Question: I am trying to automatically crop the image below to a bounding box. The background will always be the same colour. I have tried the answers at
<URL>
and various applications and examples on Mathworks' file exchange but I get stuck at getting a proper boundingbox.
I was thinking to convert the image to black and white, converting it to binary and removing everything that's closer to white than black, but I'm not sure how to go about it.

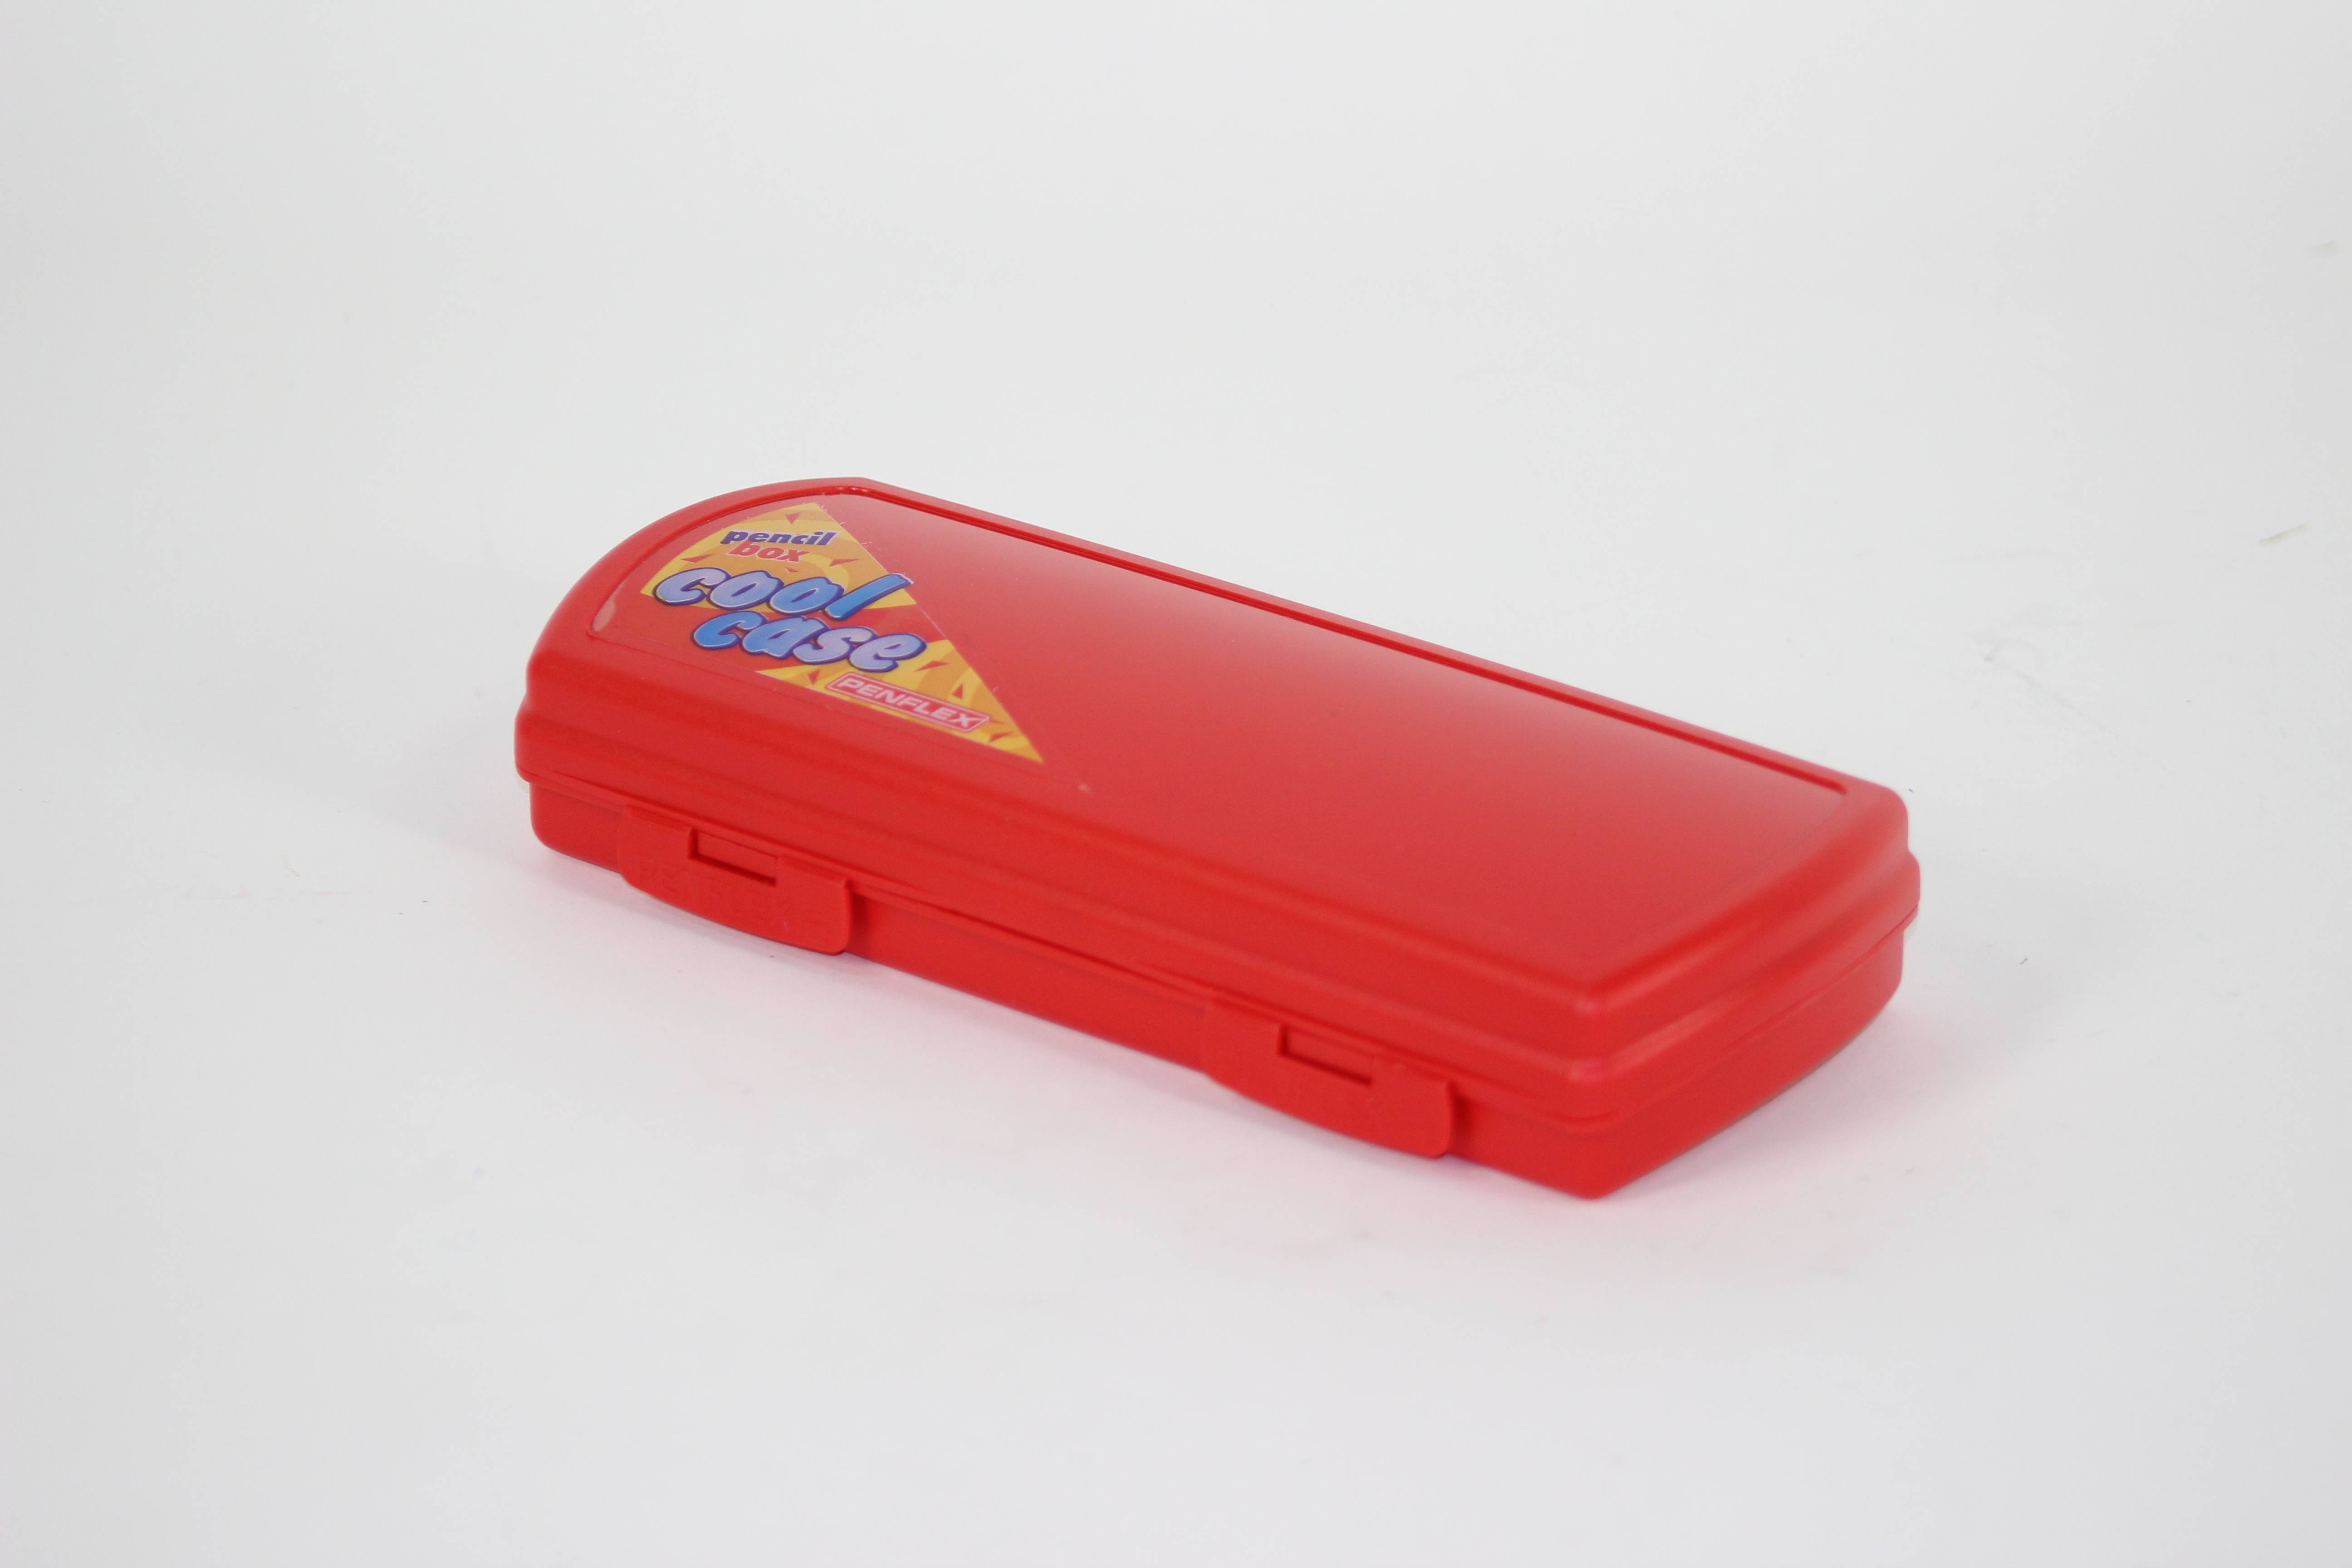
Answer: Following the answer of <URL> just based on 'find' on the black-white image.
'''
% load
img = im2double(imread('http://i.stack.imgur.com/ZuiEt.jpg'));
% black-white image by threshold on check how far each pixel from "white"
bw = sum((1-img).^2, 3) > .5;
% show bw image
figure; imshow(bw); title('bw image');
% get bounding box (first row, first column, number rows, number columns)
[row, col] = find(bw);
bounding_box = [min(row), min(col), max(row) - min(row) + 1, max(col) - min(col) + 1];
% display with rectangle
rect = bounding_box([2,1,4,3]); % rectangle wants x,y,w,h we have rows, columns, ... need to convert
figure; imshow(img); hold on; rectangle('Position', rect);
'''